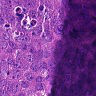
Metastatic tissue present: yes